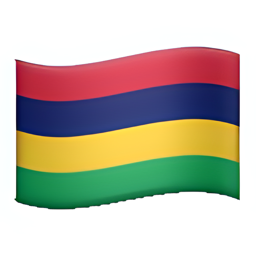
Name: flag for mauritius
Emoji: 🇲🇺
Group: Flags
Sub-group: country-flag